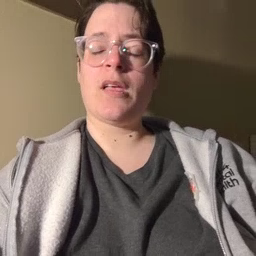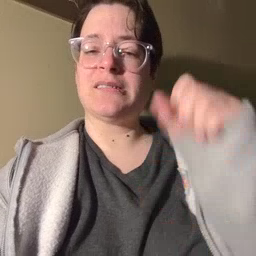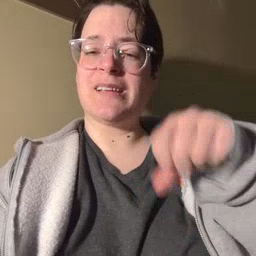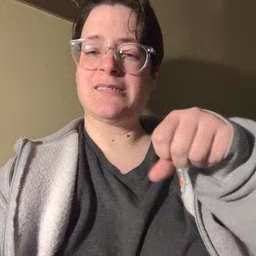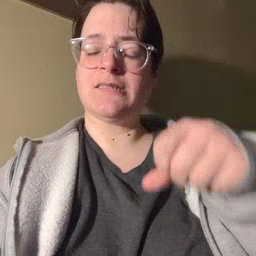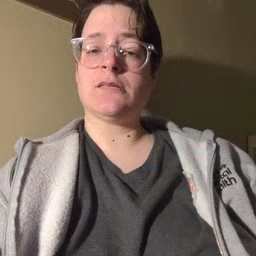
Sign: yes